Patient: sex M, age 76
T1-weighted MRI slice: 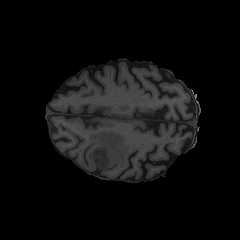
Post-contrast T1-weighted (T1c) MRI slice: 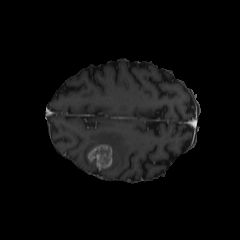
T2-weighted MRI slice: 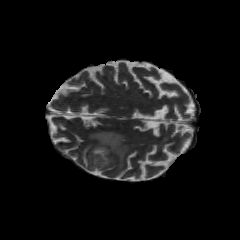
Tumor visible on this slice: yes
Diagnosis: Glioblastoma, IDH-wildtype
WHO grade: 4